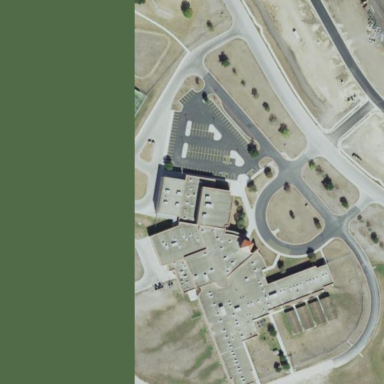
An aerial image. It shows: School.